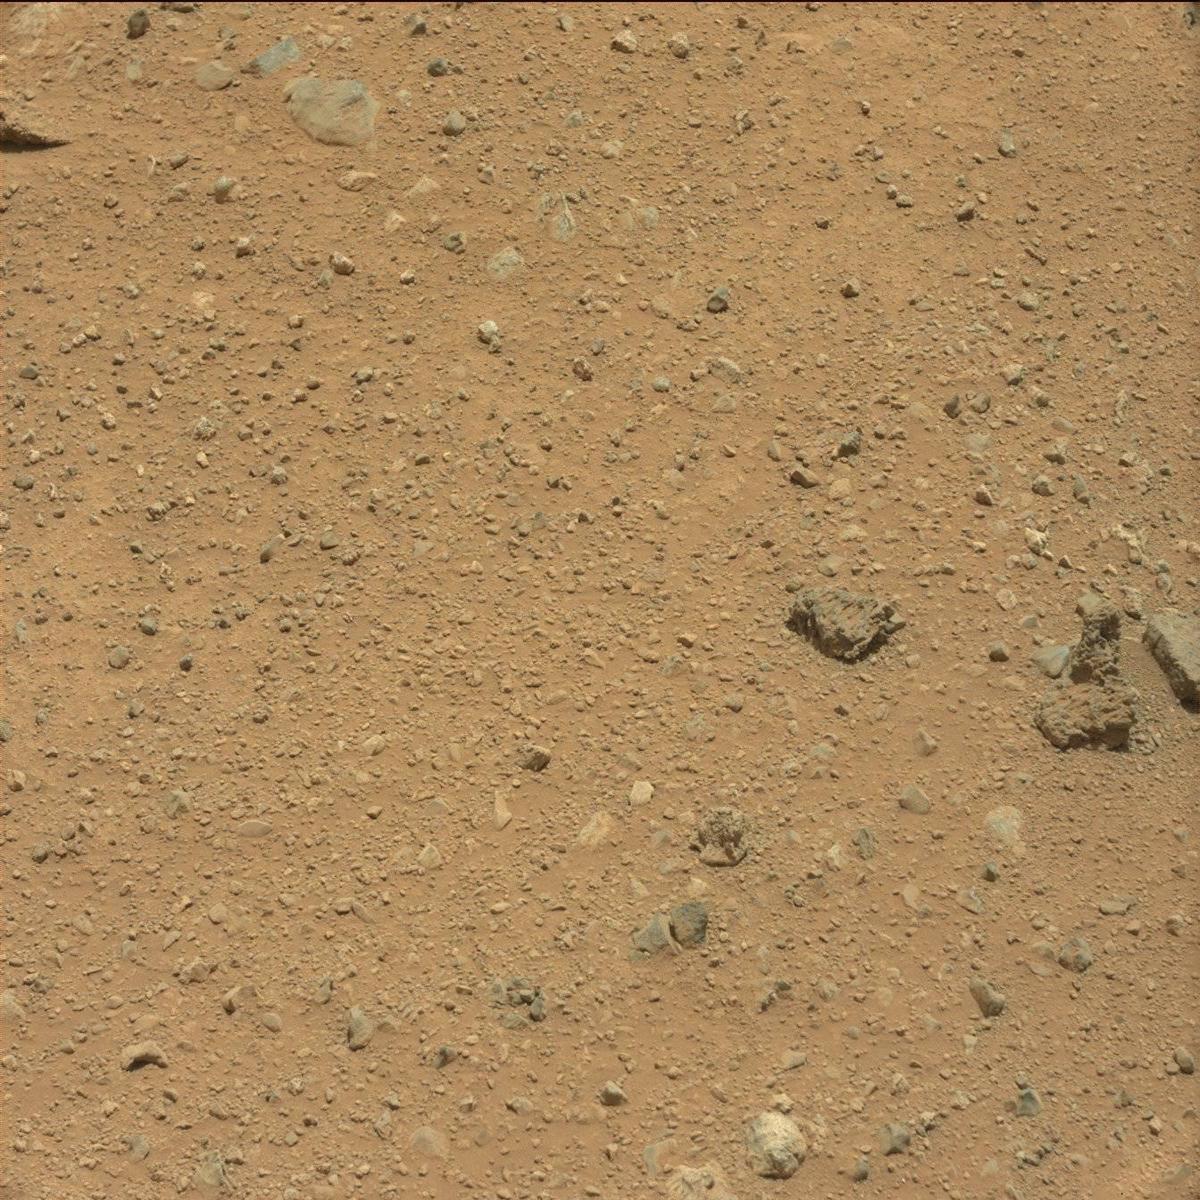
Terrain classes present: Bedrock, Rock, Sand / Soil